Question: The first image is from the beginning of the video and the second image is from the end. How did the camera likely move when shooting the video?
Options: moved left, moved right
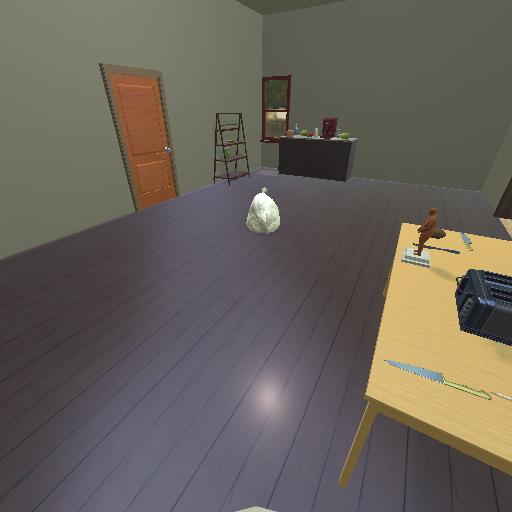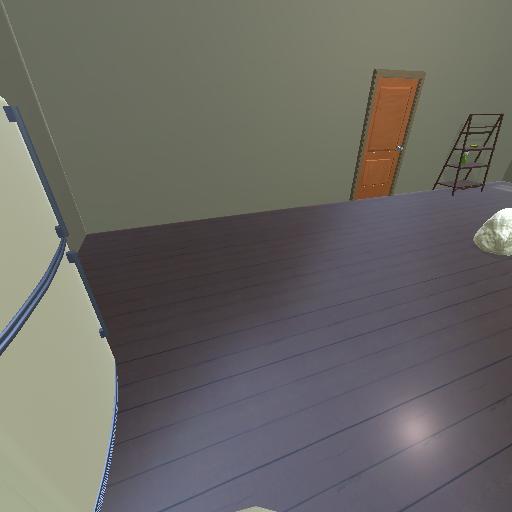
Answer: moved left